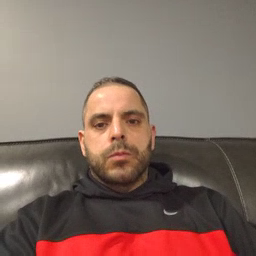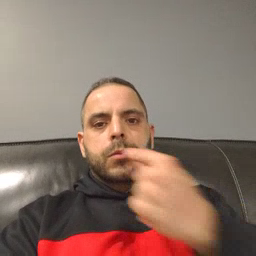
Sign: mouth